Question: Count the number of objects in the diagram.
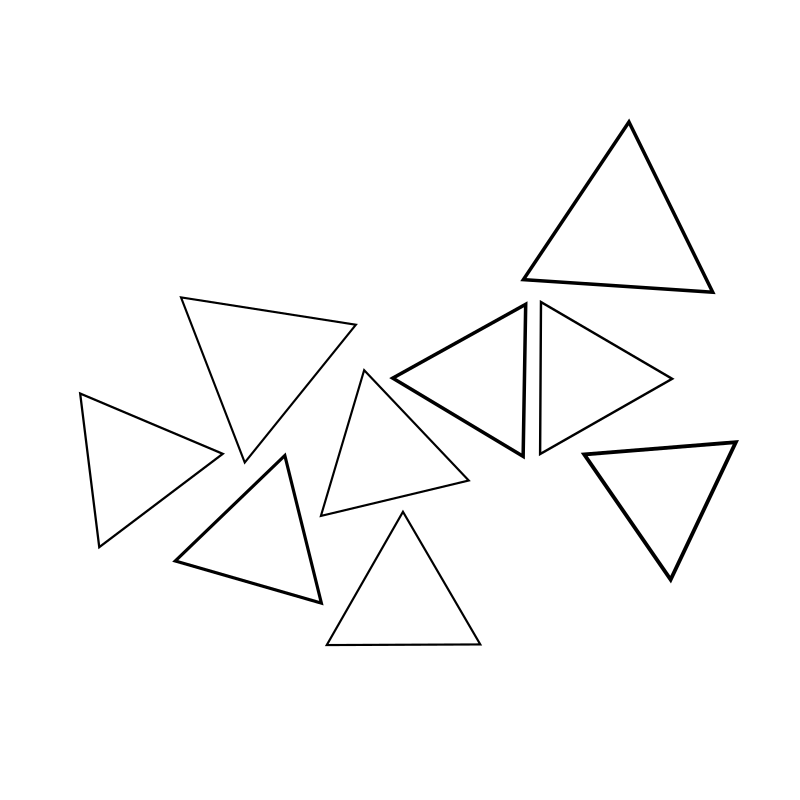
Answer: 9